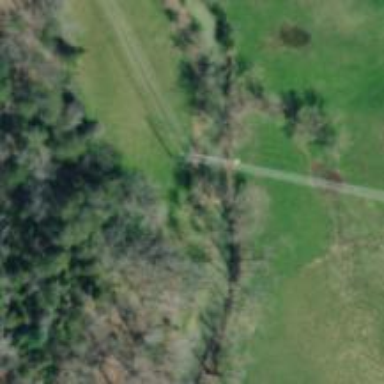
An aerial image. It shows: Power pole.